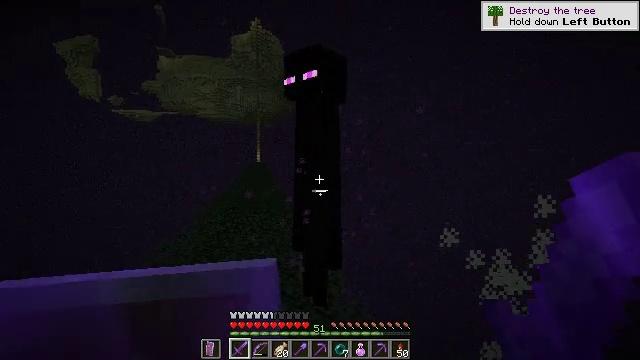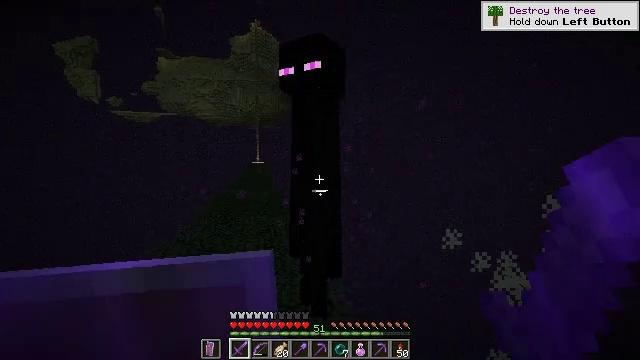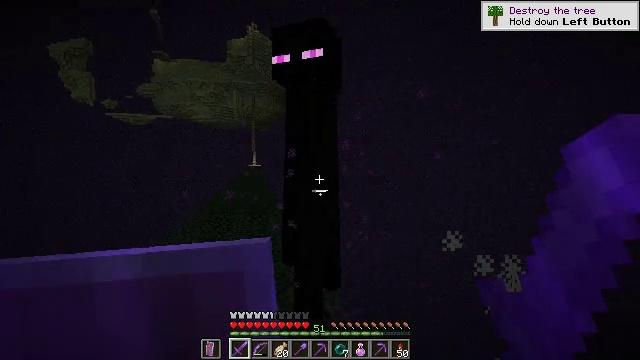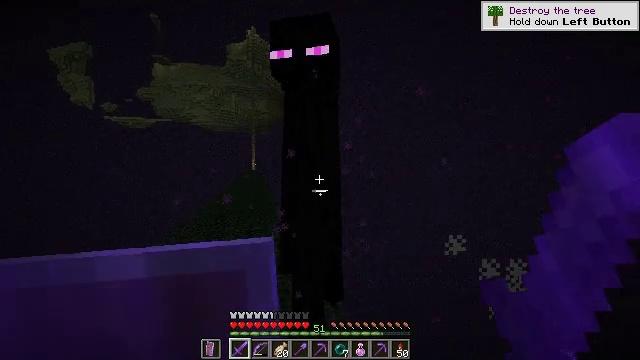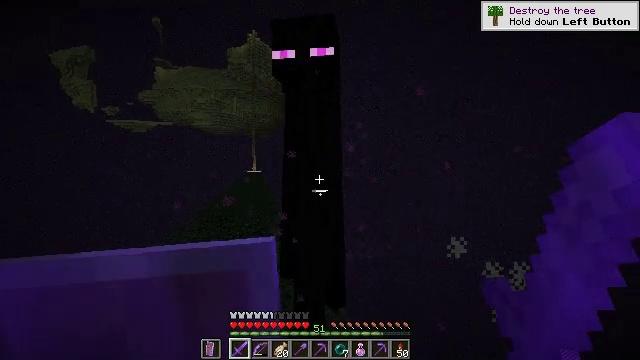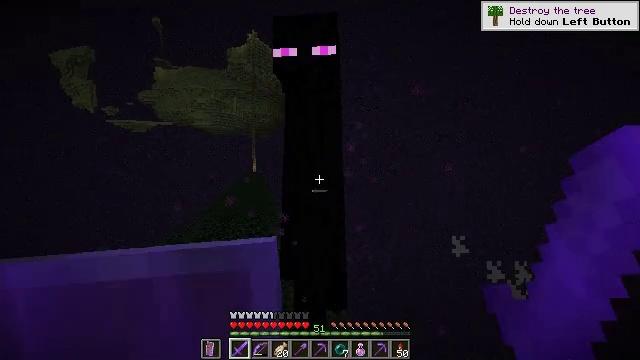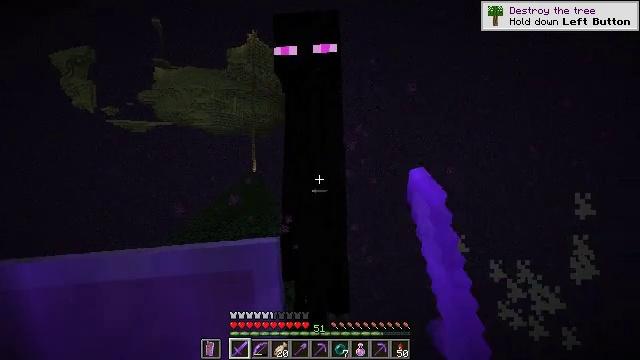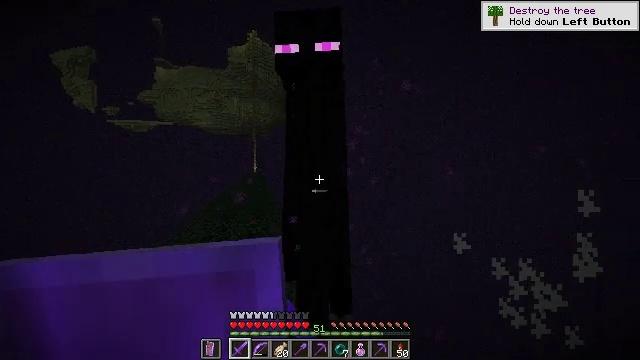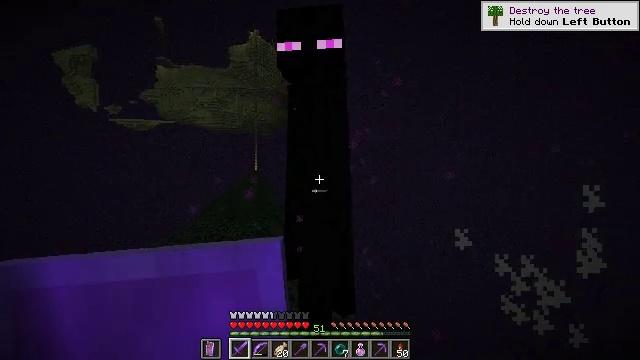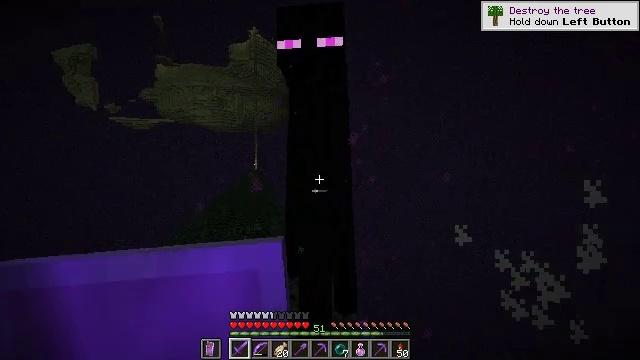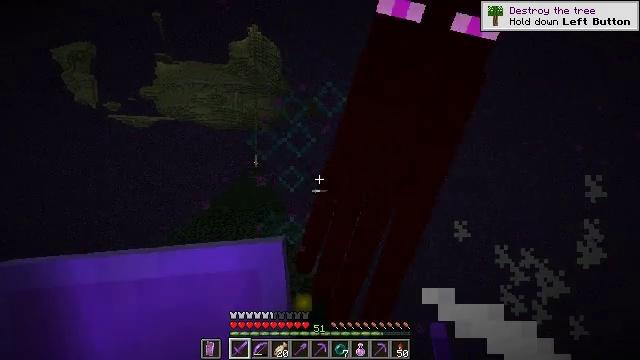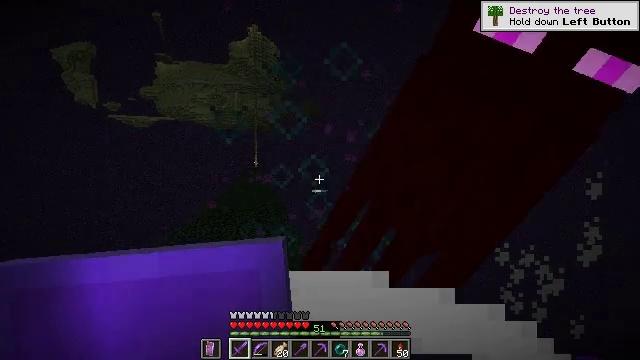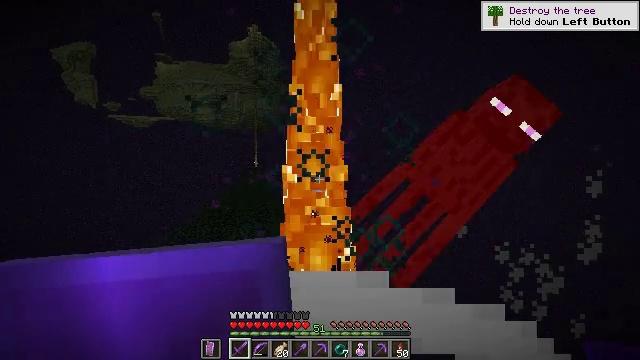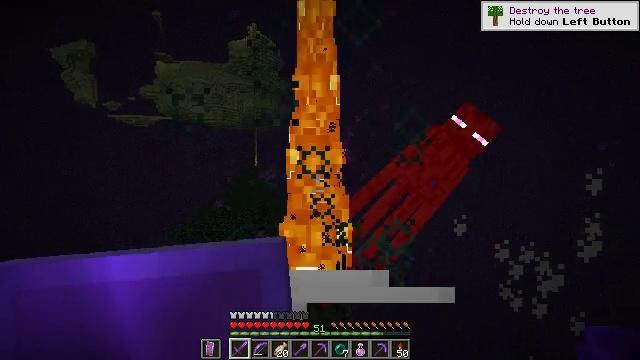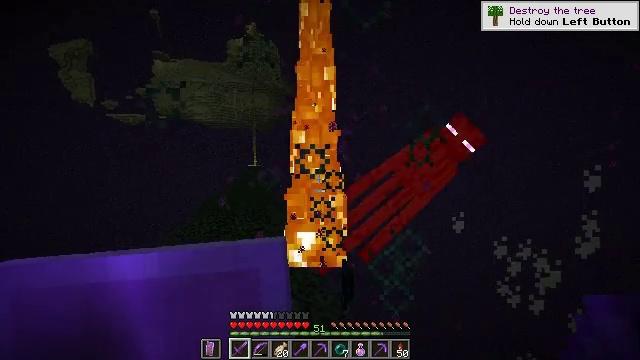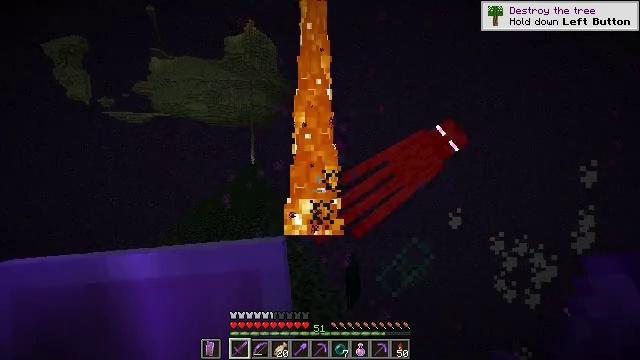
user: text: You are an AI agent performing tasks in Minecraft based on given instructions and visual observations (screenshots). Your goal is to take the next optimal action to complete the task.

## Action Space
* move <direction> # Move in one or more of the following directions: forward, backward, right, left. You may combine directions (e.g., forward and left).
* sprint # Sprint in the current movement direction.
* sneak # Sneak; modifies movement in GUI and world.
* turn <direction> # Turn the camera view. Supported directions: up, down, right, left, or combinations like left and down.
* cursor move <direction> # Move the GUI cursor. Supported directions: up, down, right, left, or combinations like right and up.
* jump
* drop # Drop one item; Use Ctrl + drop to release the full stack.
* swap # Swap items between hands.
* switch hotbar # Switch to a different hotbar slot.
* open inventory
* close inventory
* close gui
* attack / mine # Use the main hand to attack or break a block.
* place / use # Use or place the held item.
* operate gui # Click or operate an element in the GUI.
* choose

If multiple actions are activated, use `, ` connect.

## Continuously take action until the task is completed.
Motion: motion action
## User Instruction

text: Defeat an enderman.
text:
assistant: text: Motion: move forward
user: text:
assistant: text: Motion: move forward
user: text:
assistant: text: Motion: no_op
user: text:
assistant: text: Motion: no_op
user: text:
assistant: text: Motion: attack / mine
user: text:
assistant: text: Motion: attack / mine
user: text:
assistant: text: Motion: attack / mine
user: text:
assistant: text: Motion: attack / mine
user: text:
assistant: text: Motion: no_op
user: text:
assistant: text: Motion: no_op
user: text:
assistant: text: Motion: no_op
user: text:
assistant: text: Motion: no_op
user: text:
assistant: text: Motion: no_op
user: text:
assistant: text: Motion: no_op
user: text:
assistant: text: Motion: no_op
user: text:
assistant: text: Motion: turn right
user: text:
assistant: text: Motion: turn right and down
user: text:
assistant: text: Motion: turn right and down
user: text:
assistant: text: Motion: turn right and down
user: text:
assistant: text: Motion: turn right and up
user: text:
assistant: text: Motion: no_op
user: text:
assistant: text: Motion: no_op
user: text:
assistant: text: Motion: no_op
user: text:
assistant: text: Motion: no_op
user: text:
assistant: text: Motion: no_op
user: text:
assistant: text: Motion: no_op
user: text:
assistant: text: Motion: no_op
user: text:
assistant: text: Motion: no_op
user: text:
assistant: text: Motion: move forward, turn right
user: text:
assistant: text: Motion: move forward, turn right and up